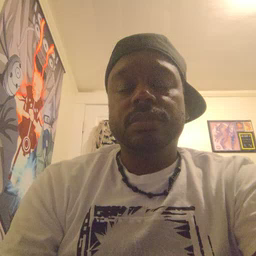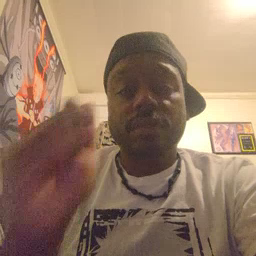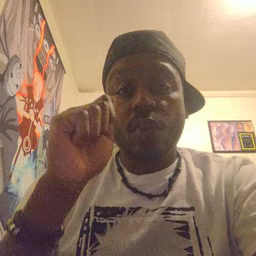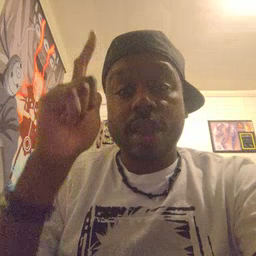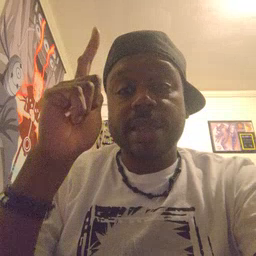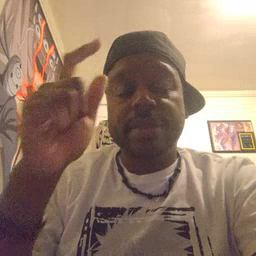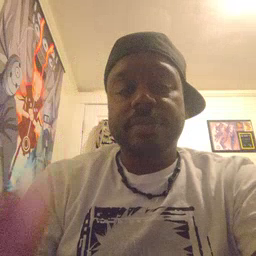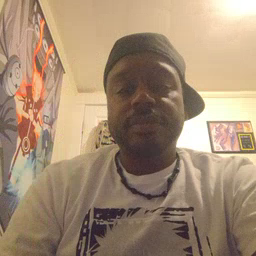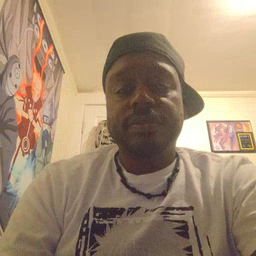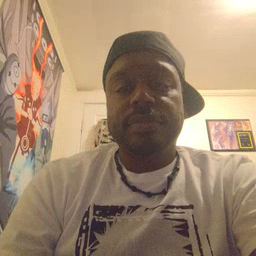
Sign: awake